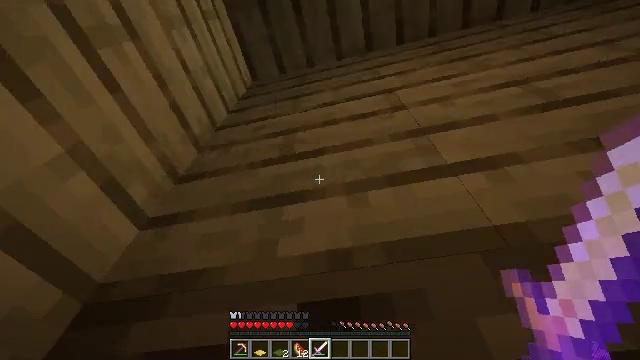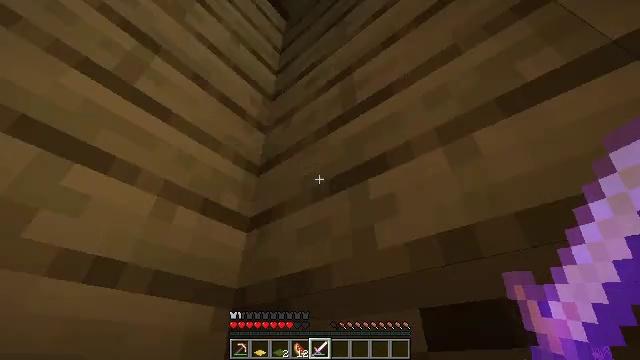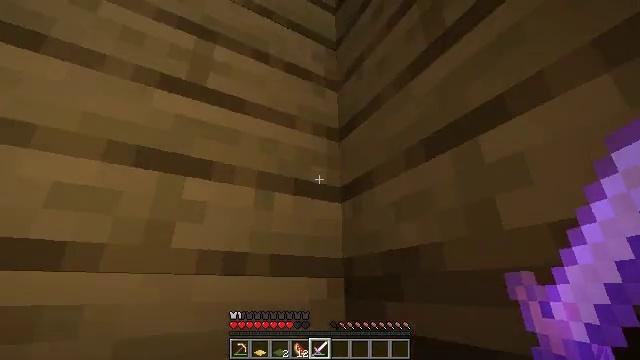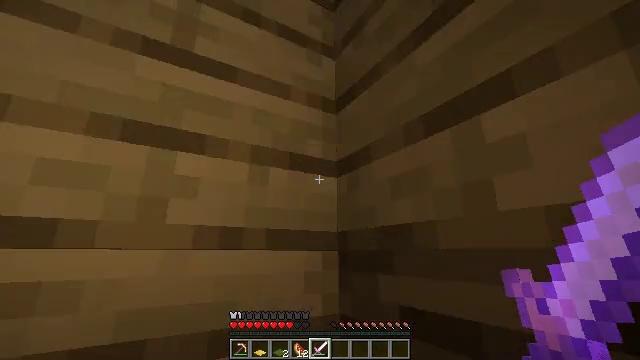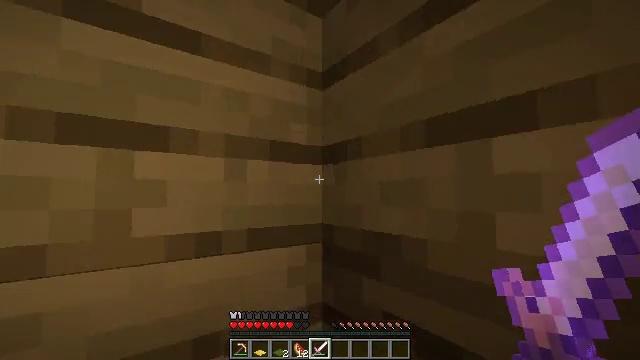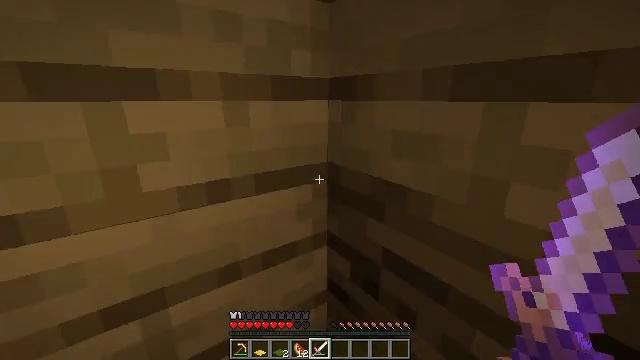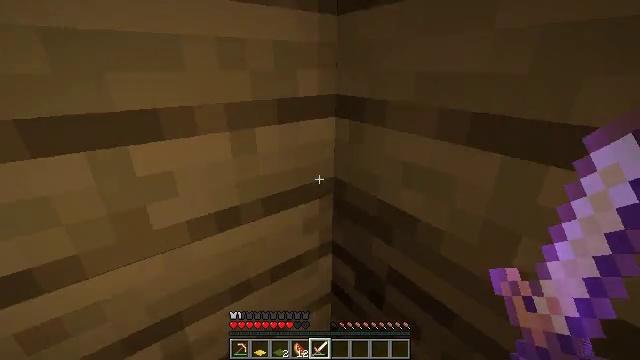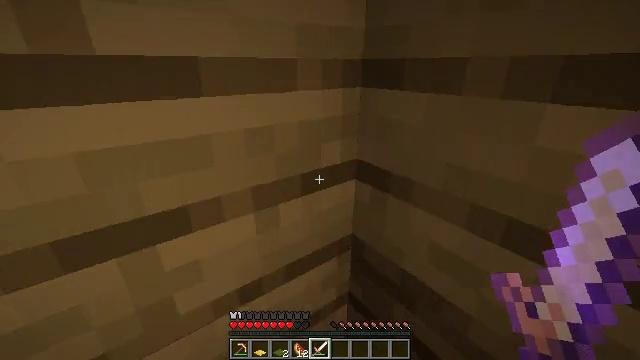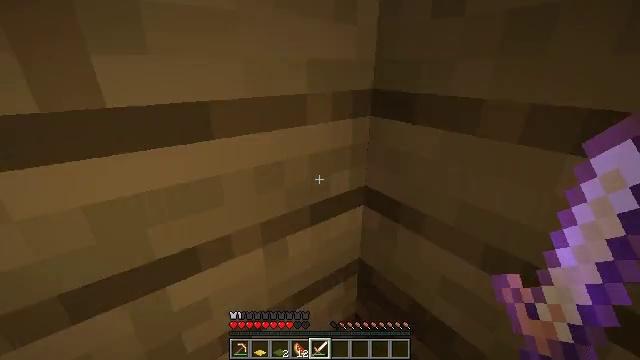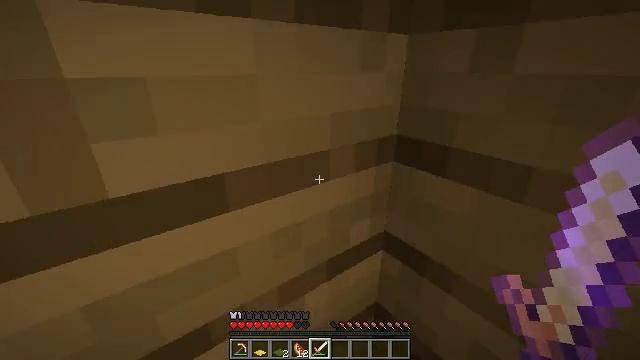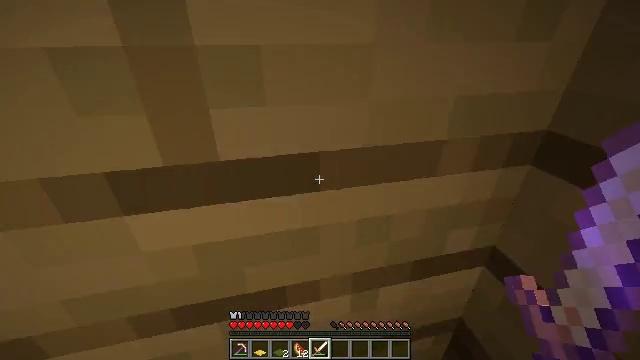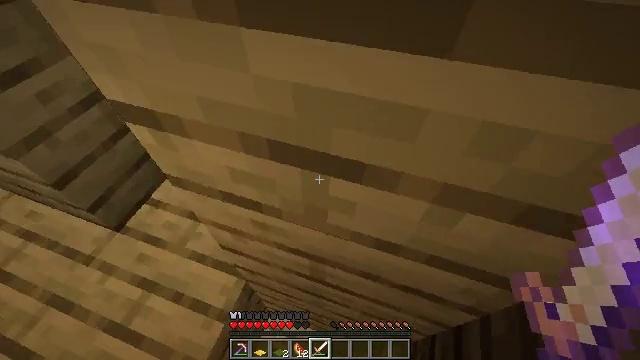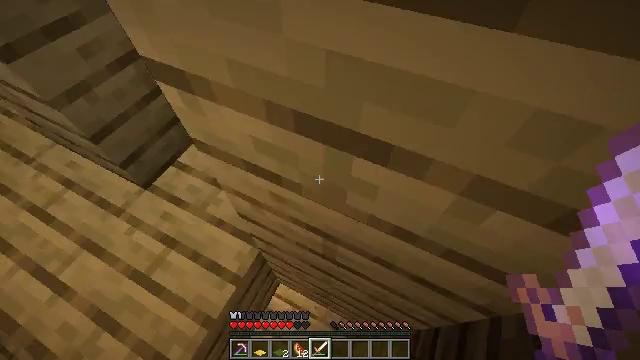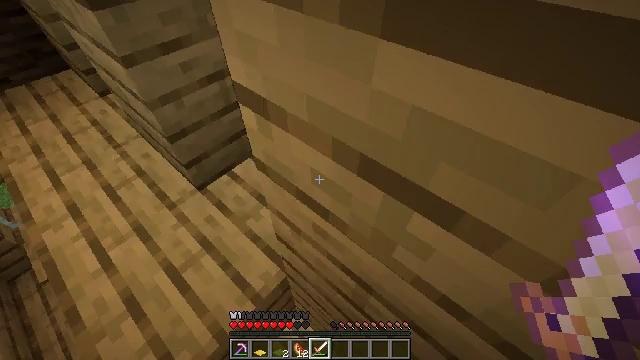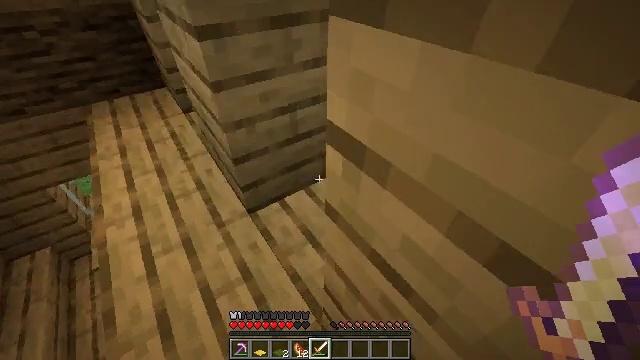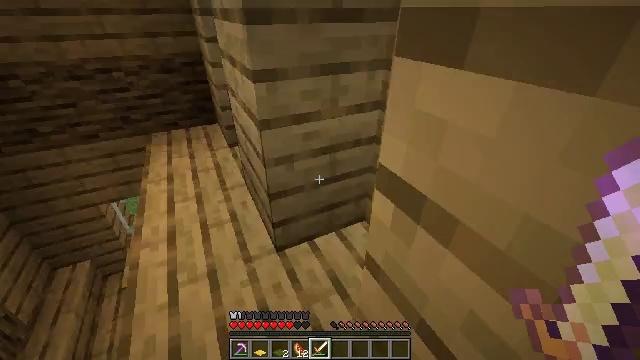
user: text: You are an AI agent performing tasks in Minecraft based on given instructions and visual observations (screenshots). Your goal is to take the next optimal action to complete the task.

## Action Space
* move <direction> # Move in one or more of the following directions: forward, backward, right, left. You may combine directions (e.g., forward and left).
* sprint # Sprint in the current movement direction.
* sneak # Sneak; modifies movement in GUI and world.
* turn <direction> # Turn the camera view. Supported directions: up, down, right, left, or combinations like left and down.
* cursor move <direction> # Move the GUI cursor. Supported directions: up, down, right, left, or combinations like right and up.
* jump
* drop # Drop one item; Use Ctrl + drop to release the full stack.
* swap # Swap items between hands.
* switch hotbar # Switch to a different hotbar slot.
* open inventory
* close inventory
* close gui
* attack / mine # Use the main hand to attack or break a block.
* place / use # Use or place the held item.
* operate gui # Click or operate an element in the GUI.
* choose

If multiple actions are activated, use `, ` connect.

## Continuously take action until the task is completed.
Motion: motion action
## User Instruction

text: Digging the diorite for building material.
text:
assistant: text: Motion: move forward, turn left and down
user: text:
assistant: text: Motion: move forward, turn left and down
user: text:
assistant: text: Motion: move forward, turn right and down
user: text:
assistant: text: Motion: move forward, turn right and down
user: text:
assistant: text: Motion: move forward, turn down
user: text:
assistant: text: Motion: move forward, turn right and down
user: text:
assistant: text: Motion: move forward
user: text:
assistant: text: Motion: move forward
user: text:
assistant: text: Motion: move forward
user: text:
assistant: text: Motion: move forward, turn left and down
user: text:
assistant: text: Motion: move forward, turn left and down
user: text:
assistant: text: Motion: move forward, turn left and down
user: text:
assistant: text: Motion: move forward, turn left and up
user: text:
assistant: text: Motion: move forward, turn left and up
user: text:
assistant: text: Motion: move forward, turn left and up
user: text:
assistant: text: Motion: move forward, turn left and up
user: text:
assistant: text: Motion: move forward, turn left
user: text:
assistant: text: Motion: move forward, turn left
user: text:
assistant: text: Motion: move forward
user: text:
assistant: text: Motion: move forward, jump
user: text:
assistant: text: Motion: move forward, turn left and up, jump
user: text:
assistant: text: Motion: move forward, turn left and up, jump
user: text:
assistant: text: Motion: move forward, jump
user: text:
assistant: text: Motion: move forward, turn down, jump
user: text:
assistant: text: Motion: move forward, turn right and down
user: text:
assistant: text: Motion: turn right and down
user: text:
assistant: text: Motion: turn right and down
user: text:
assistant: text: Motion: turn right
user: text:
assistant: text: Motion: turn right
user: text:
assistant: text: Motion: turn right